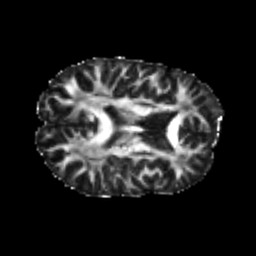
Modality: FA
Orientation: axial
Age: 24
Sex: male
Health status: healthy
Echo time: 0.074 s